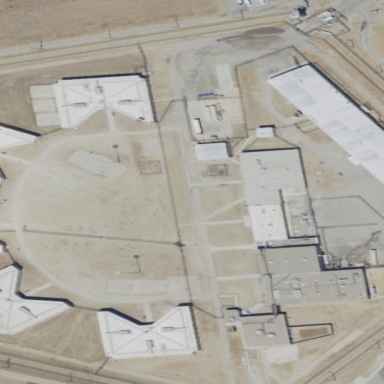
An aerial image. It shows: Prison facility surrounded by fence.